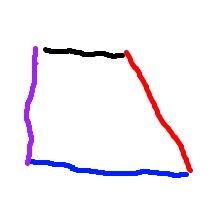
Shape: trapezoid